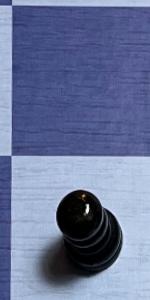
Label: Pawn_Black